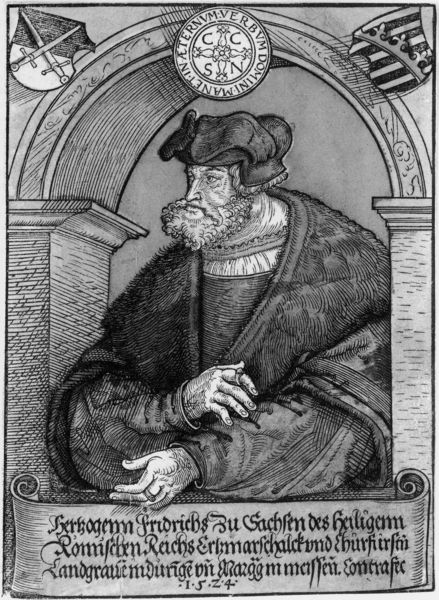
Titel: Bildnis von Friedrich dem Weisen, Herzog und Kurfürst von Sachsen
Künstler: Erhard Schön
Institution: (Seriendruck)
Schlagwörter: gemälde, hand, kopf, mann, umhang, weiß, grau, hut, mund, nase, pfeiler, profil, schwarz, säule, säulen, zeichen, blick, alt, bart, hemd, kappe, mütze, augen, falten, kragen, pelz, rahmen, vollbart, ärmel, bild, bildnis, herr, hände, portrait, porträt, mantel, krone, lippen, renaissance, kreis, rund, fell, schrift, papier, bogen, grafik, graphik, rundbogen, friedrich, tafel, ernst, inschrift, thomas, streifen, deutsch, ring, striche, name, fingerring, medaillon, ringe, torbogen, druck, initialen, schraffur, radierung, stich, schwarzweiß, schwert, schwerter, text, krause, fürst, rolle, wappen, mittelalter, wams, herzog, schriftrolle, adliger, dürer, siegel, kupferstich, rennaissance, insignien, latein, umschrift, spruchband, schriftband, sachsen, albrecht, muns, portrit, lapitelle, radierung kupferstich, morus, römiches reich